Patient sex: M
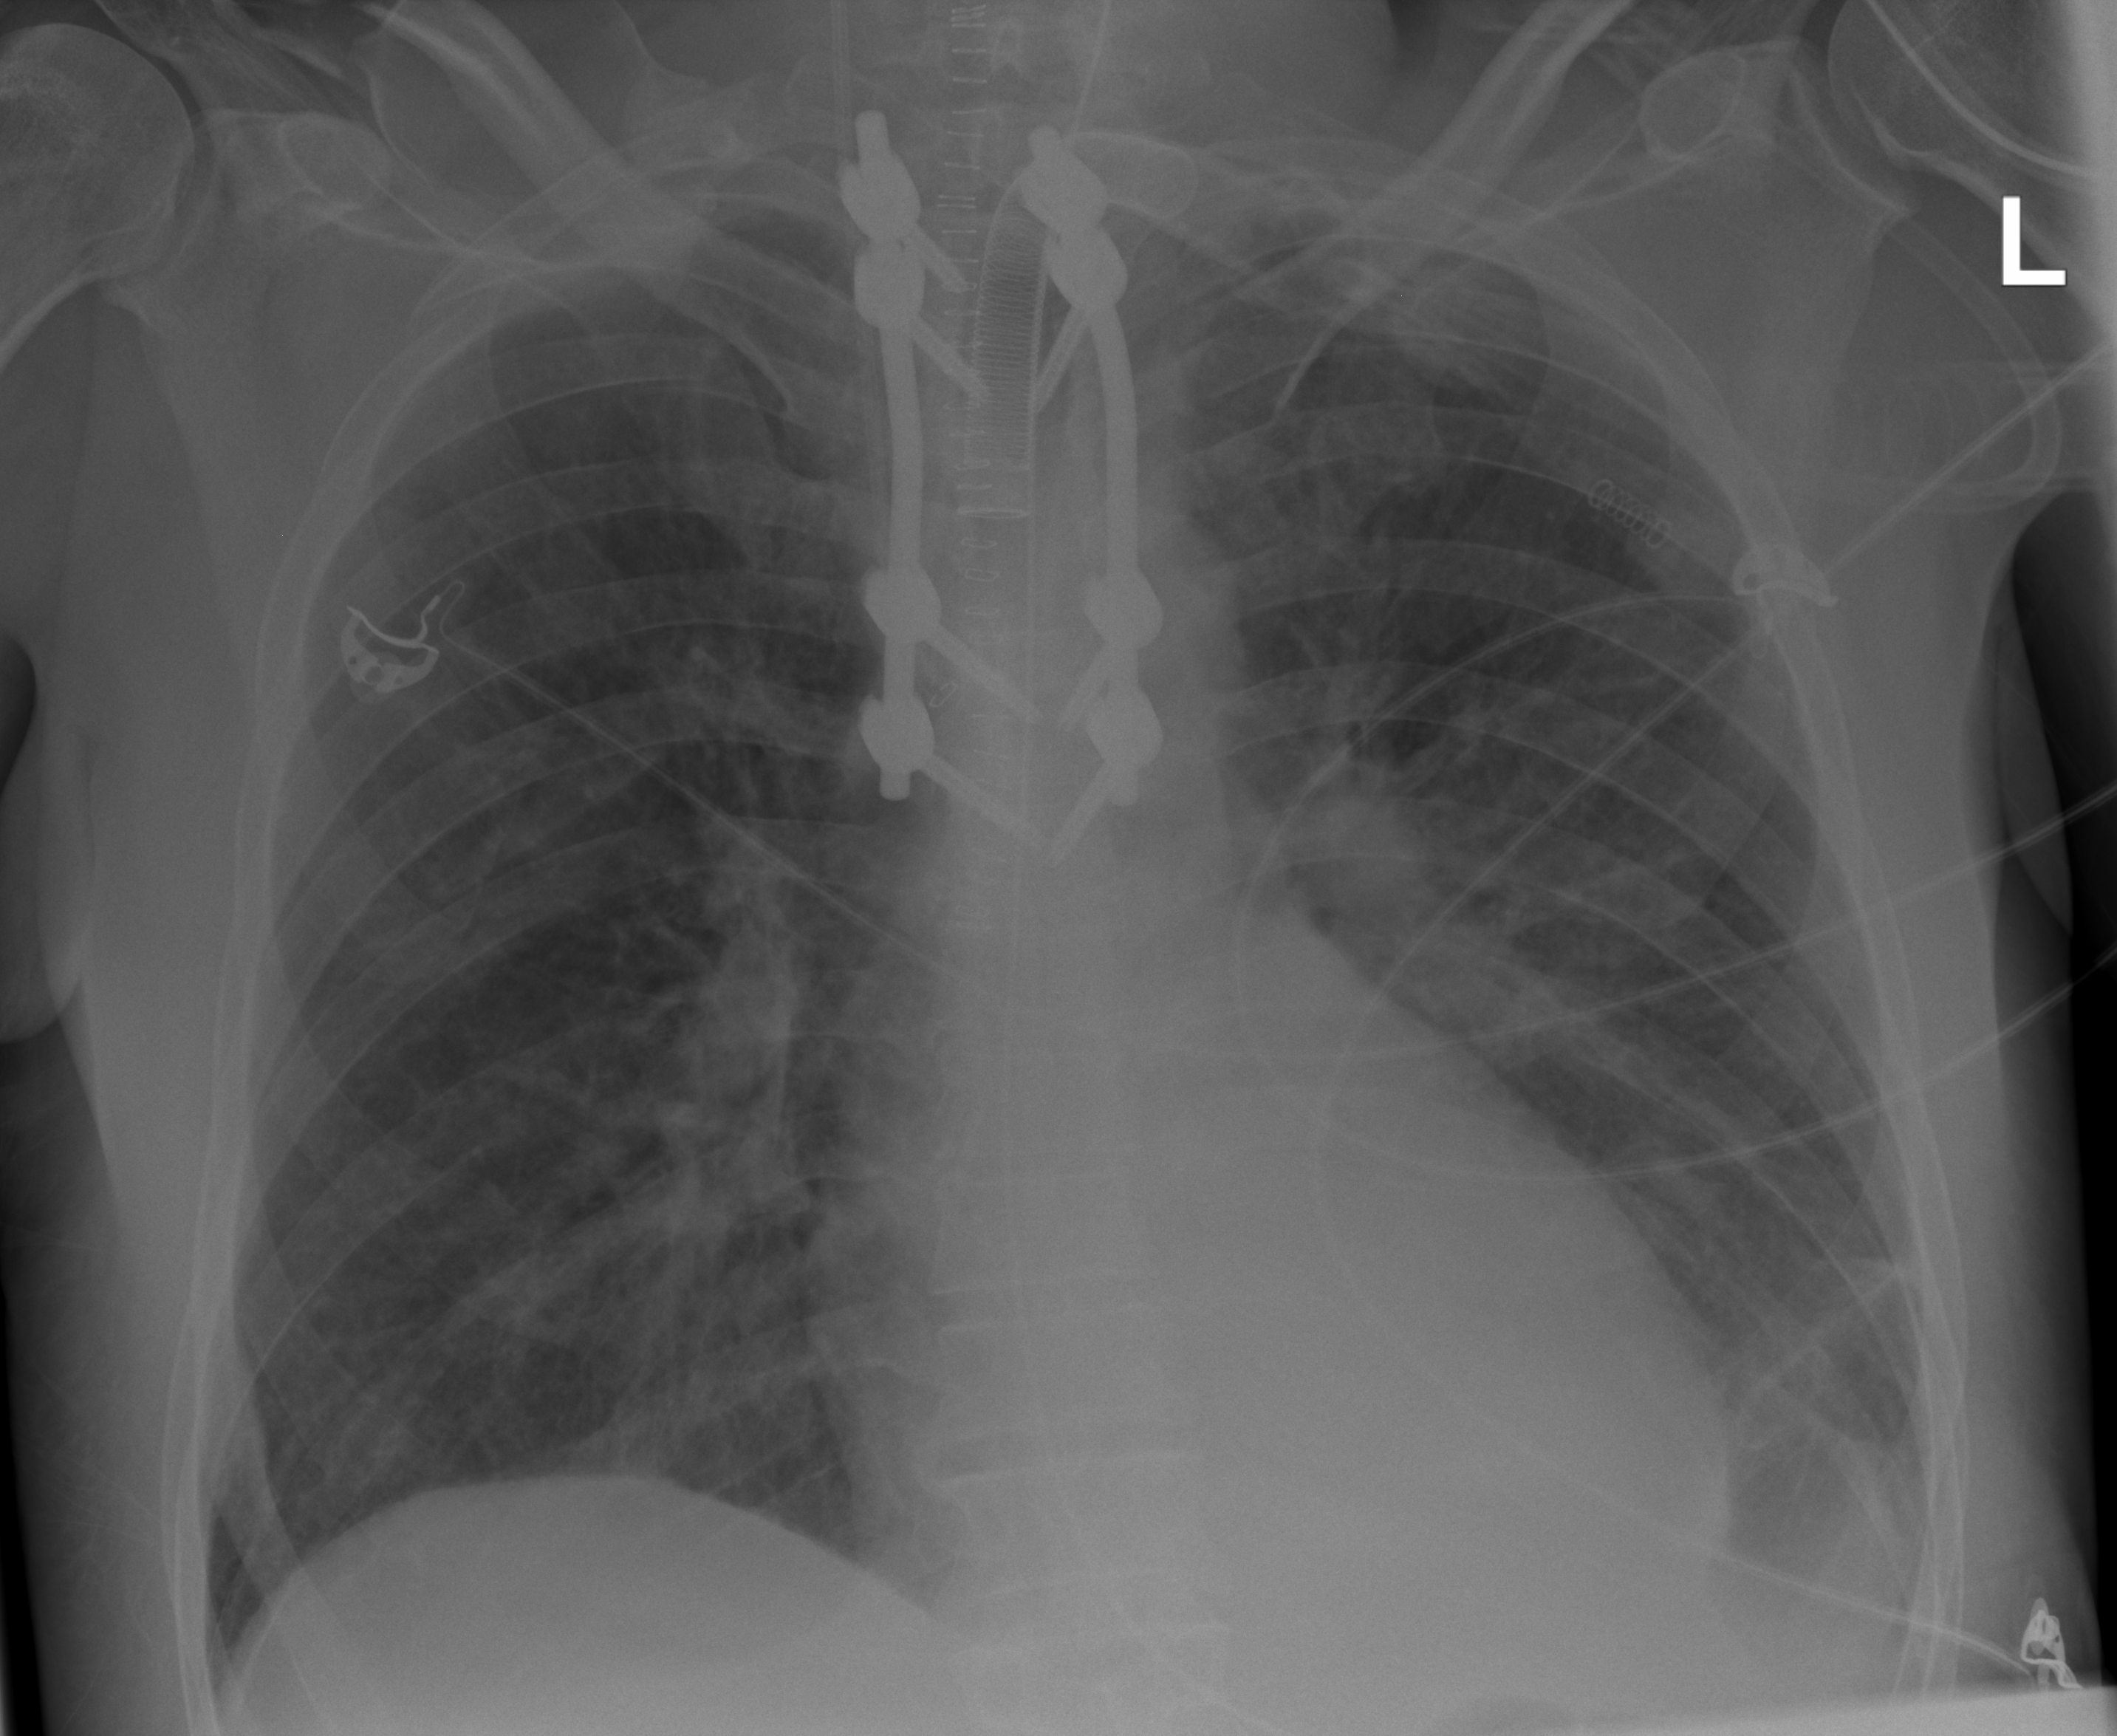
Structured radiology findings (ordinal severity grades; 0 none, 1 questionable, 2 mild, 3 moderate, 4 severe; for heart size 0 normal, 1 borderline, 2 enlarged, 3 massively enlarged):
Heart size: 0
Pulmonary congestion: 0
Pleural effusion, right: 0
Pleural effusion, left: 2
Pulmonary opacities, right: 2
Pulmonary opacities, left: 3
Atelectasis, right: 0
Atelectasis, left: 2